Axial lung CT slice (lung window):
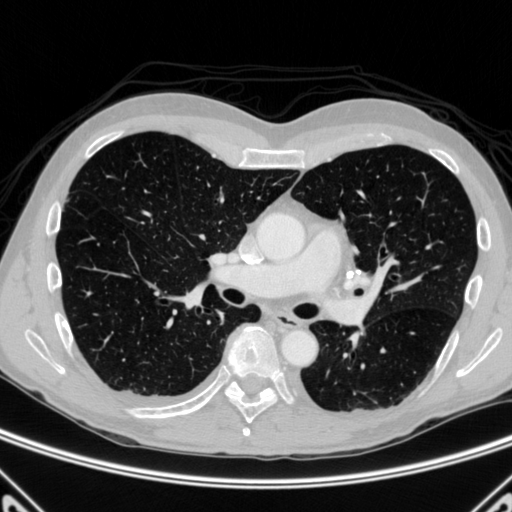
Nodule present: no